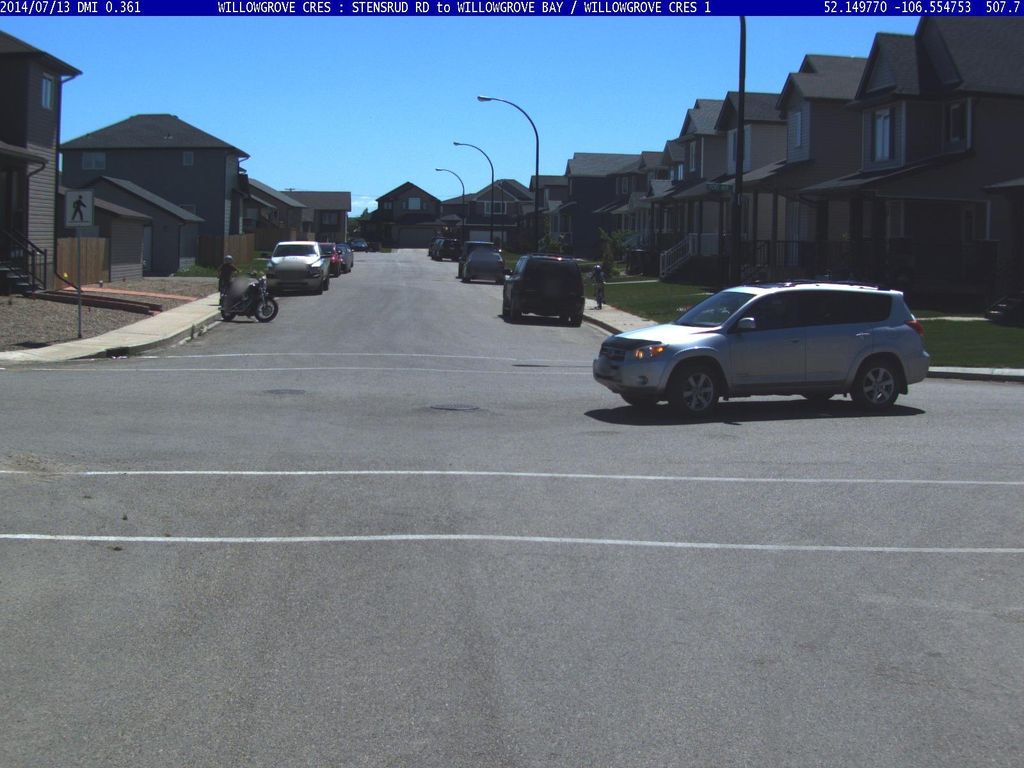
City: saskatoon